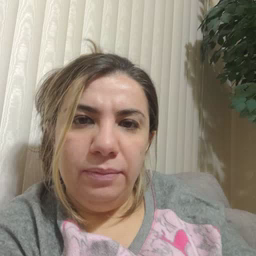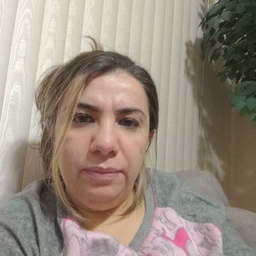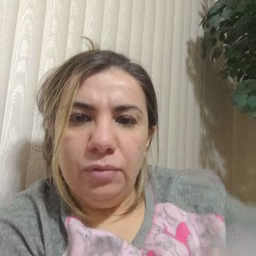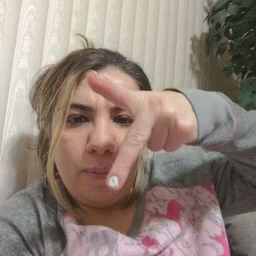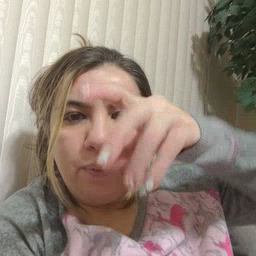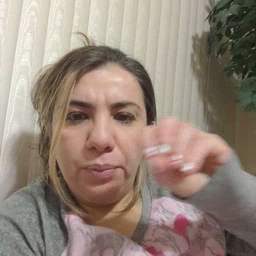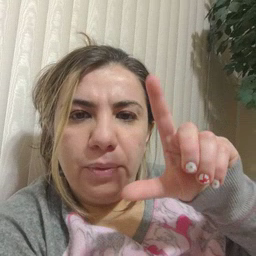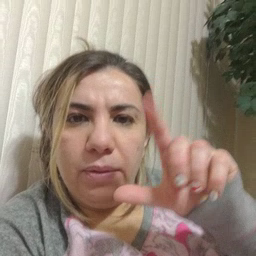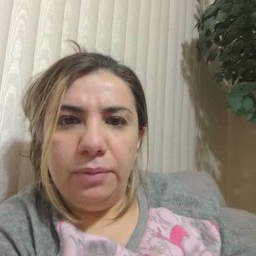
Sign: pool